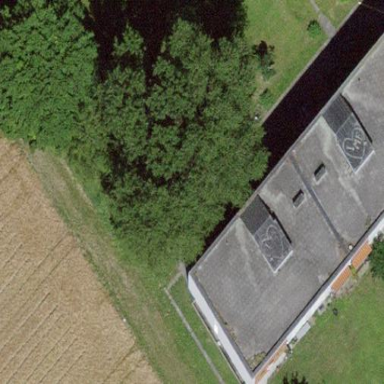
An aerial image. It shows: Apartment building with flat roof.